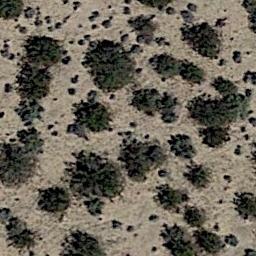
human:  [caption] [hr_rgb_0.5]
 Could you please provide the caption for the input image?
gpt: Chaparral is evenly distributed on the sand .

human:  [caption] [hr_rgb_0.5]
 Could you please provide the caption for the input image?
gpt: There are many different kinds of bushes make up the chaparral in the bare land .

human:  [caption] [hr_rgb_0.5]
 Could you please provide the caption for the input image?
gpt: Some chaparrals of different sizes grow on the wasteland .

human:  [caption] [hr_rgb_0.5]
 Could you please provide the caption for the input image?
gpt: There are several trees and some weeds in this desert .

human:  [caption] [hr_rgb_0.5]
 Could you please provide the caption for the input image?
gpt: The plants in the chaparral are not evenly distributed .